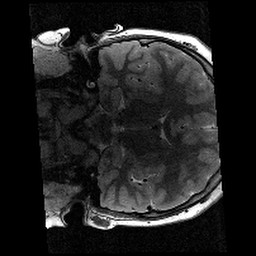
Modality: T2w
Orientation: coronal
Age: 10
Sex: male
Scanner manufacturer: siemens
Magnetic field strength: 3 T
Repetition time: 9.23 s
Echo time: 0.067 s